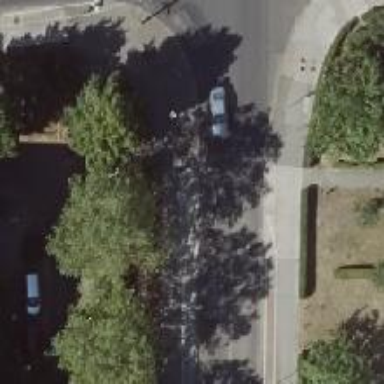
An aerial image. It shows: Unmarked crossing on the road.